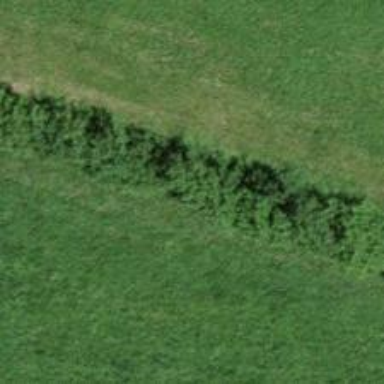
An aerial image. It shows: Hedge acting as barrier.